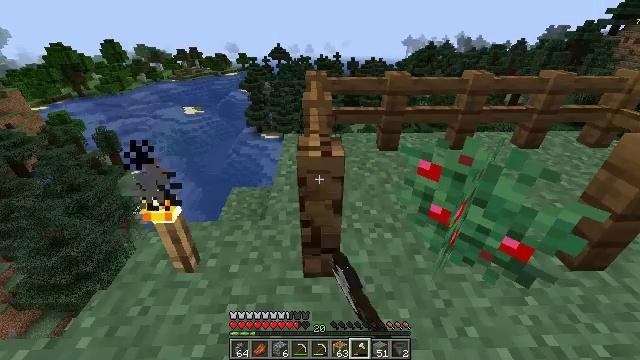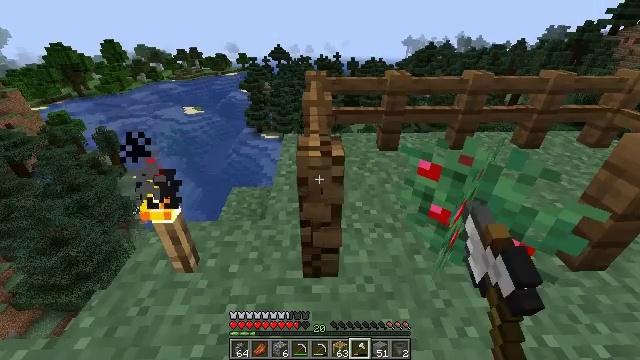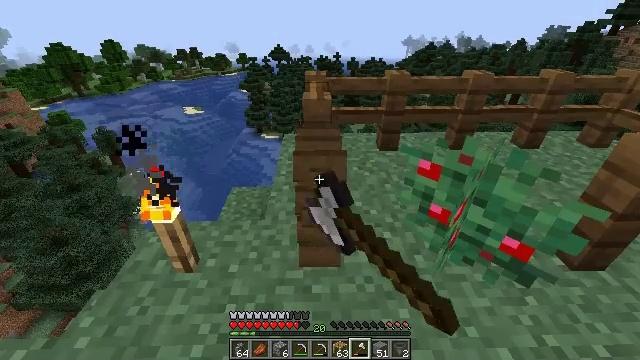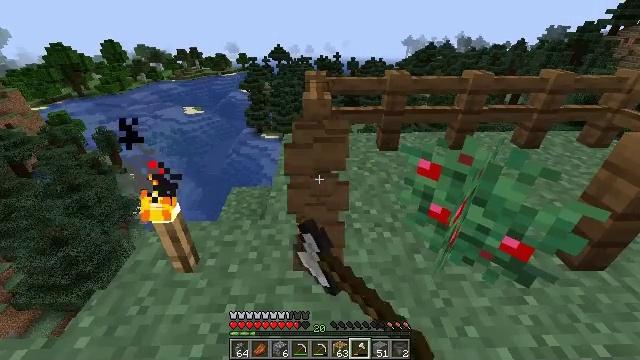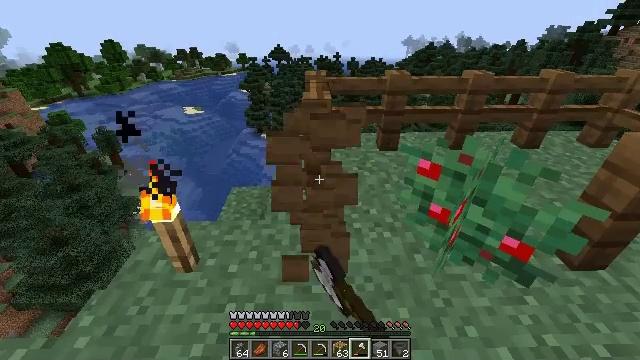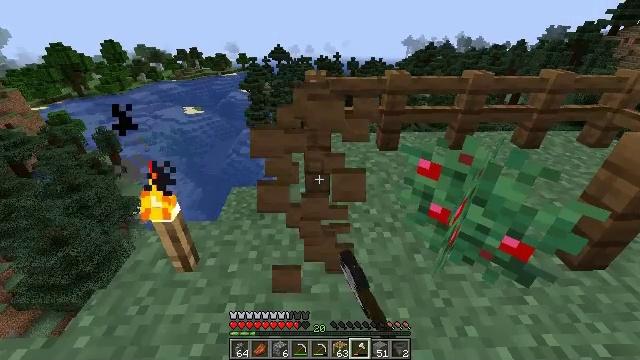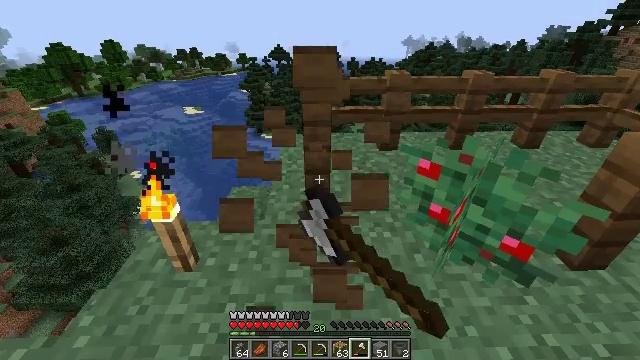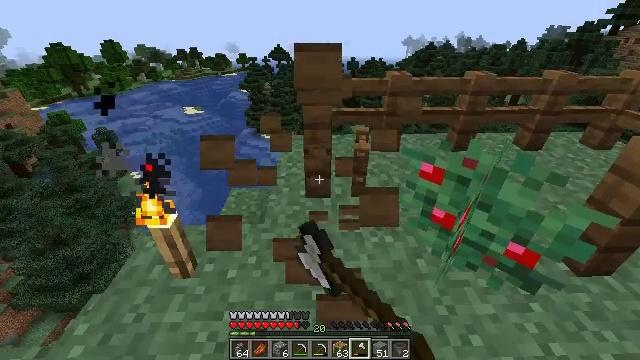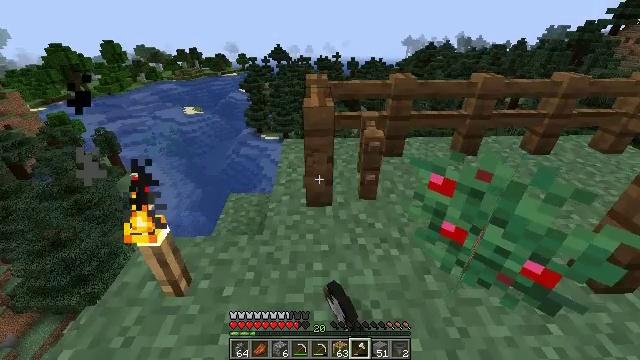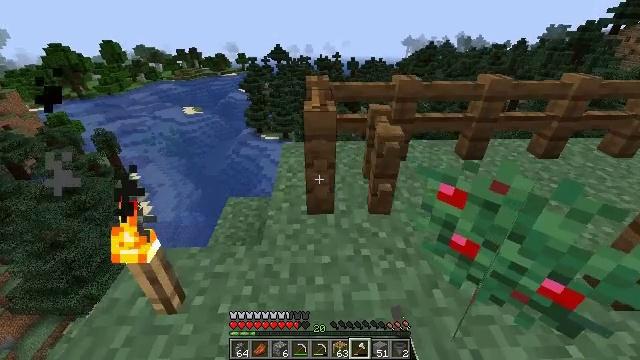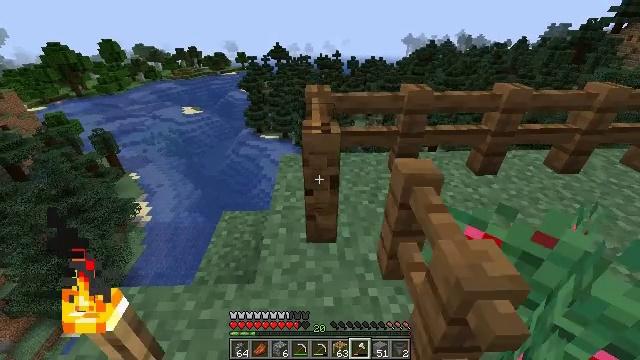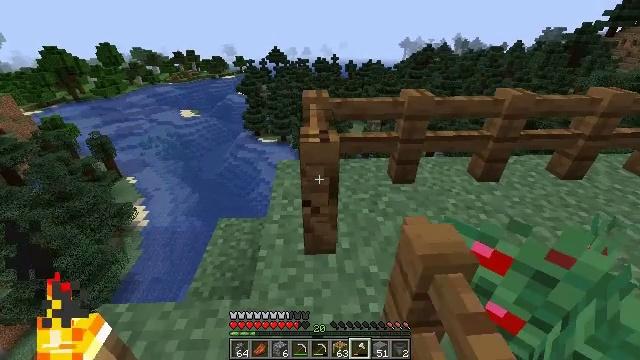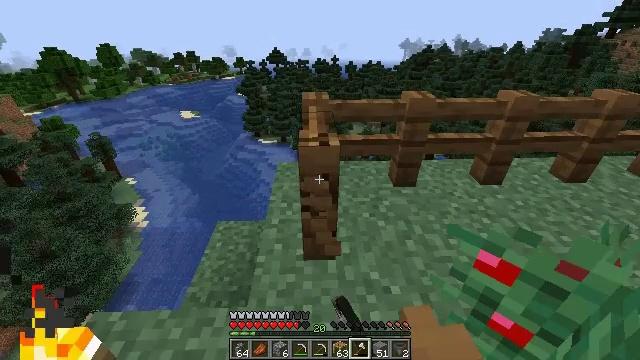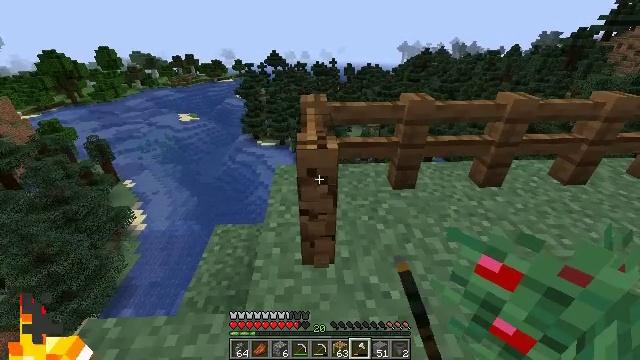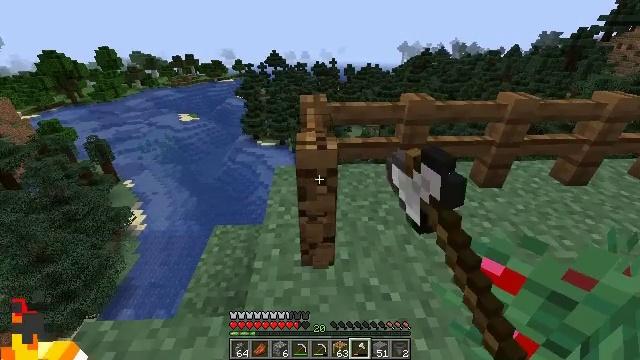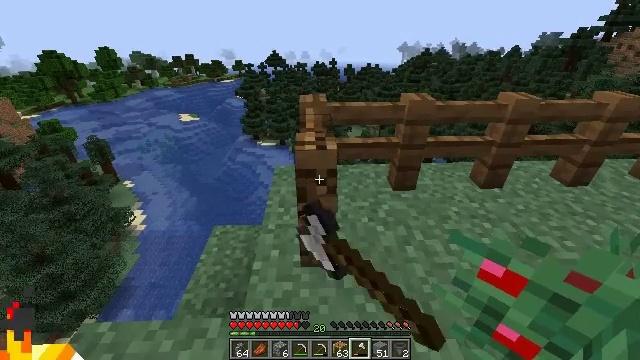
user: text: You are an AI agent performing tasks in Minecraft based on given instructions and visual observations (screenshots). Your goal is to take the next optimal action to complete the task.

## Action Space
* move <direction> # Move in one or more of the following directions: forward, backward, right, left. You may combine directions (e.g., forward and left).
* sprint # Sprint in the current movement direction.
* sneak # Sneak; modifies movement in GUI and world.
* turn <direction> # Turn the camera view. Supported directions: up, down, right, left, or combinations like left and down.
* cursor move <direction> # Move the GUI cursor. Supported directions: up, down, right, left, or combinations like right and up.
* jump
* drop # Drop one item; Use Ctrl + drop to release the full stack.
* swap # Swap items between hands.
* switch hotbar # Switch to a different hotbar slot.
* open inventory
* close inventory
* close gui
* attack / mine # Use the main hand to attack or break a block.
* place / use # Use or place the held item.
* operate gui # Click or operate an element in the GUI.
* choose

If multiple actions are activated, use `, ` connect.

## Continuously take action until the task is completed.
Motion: motion action
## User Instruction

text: Gather spruce fence pieces.
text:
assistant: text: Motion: attack / mine
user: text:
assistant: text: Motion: attack / mine
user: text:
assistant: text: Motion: attack / mine
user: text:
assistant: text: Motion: attack / mine
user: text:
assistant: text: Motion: attack / mine
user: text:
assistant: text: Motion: attack / mine
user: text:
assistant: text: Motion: move forward, attack / mine
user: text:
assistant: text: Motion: move forward, attack / mine
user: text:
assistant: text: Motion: move forward, attack / mine
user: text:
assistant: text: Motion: move forward, attack / mine
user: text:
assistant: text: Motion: attack / mine
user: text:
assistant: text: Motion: attack / mine
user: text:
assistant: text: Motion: attack / mine
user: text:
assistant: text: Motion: attack / mine
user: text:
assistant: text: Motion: attack / mine
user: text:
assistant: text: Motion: attack / mine
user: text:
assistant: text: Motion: attack / mine
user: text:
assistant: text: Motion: attack / mine
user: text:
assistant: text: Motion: attack / mine
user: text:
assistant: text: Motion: attack / mine
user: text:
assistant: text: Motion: attack / mine
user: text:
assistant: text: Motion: attack / mine
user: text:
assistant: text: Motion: move forward, attack / mine
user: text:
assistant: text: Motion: move forward, attack / mine
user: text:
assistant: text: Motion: attack / mine
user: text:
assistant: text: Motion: attack / mine
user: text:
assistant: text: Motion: attack / mine
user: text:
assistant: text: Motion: attack / mine
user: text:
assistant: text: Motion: attack / mine
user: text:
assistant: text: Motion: attack / mine